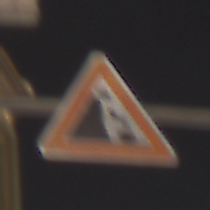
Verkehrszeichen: SteinschlagLinks
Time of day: Night
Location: Outdoor (Urban)
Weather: Overcast
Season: Winter
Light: Artificial